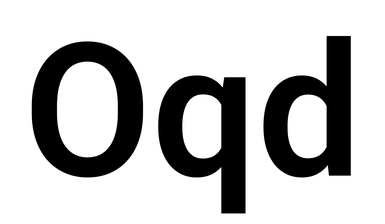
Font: Roboto_SemiBold